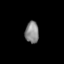
Tissue: lung
Cell type: Epithelial cells
Senescence score: 0.217
Nuclear area (px): 289
Mean DAPI intensity: 136.647